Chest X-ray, AP view. Patient: 55 years old, sex M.
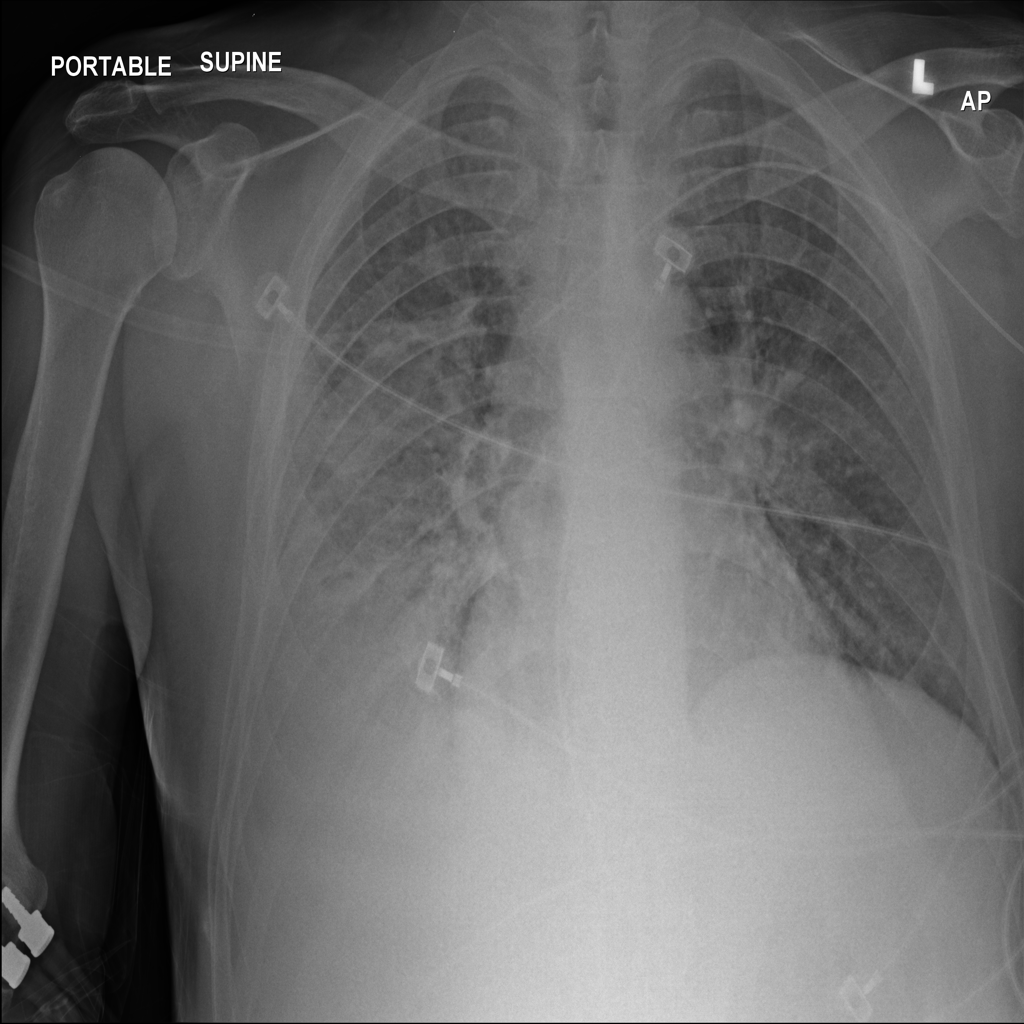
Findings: Edema, Pneumonia